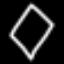
Label: diamond